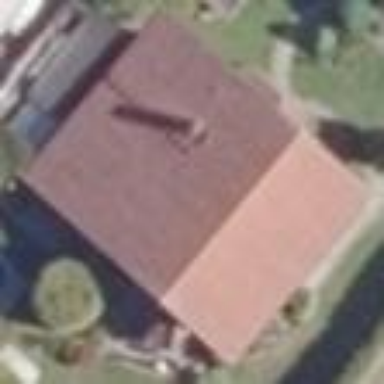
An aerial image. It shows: Building with gabled roof.